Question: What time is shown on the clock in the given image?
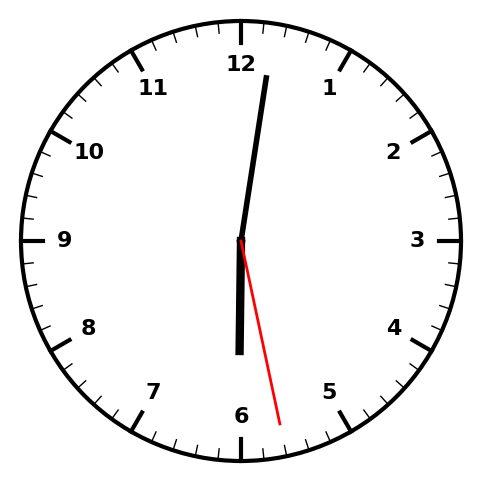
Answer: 06:01:28